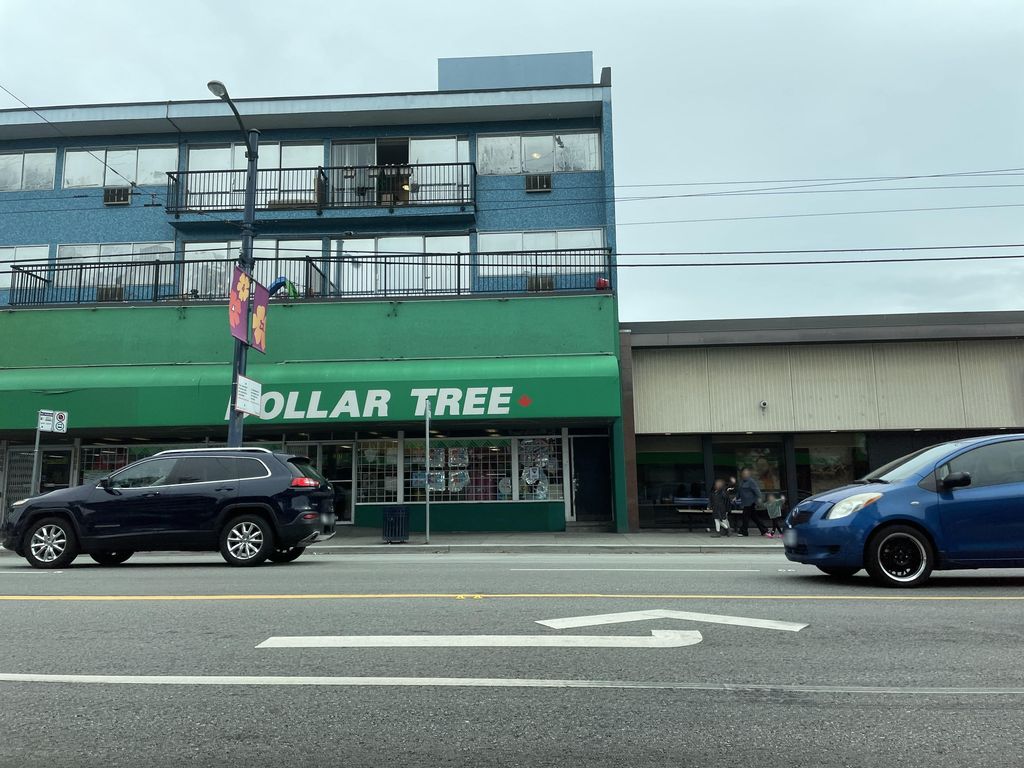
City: vancouver